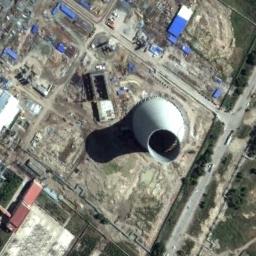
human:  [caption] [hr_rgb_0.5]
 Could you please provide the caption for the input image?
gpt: There are many buildings next to the thermal power station .

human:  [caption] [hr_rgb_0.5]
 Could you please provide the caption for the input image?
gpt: There are simple buildings in a thermal power station, A cooling tower, and a large area of ​​land around it .

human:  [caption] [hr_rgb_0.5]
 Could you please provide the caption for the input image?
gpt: The thermal power station is on the bare land next to some buildings .

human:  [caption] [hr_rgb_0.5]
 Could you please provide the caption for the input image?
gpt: There are three thermal power stations, and two of them are emitting heavy smoke .

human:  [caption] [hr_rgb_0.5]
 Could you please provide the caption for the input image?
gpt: A thermal power station with a chimney .